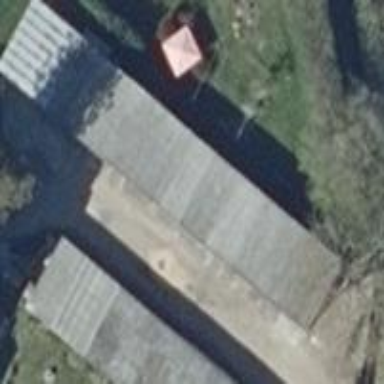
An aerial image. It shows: Group of garages.